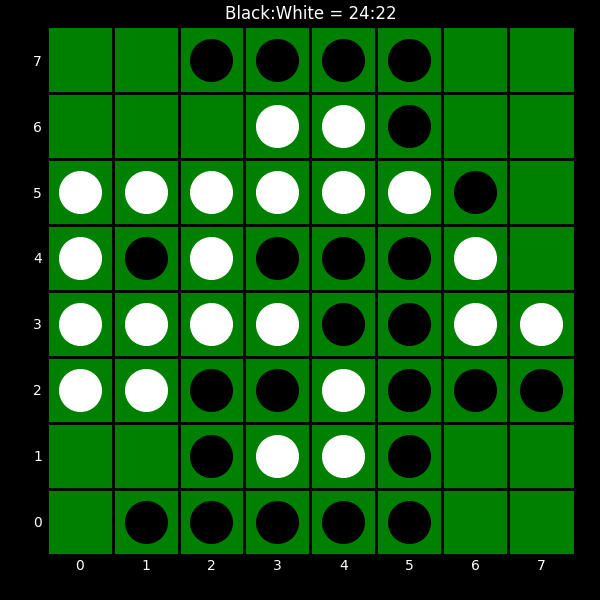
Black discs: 24
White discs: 22